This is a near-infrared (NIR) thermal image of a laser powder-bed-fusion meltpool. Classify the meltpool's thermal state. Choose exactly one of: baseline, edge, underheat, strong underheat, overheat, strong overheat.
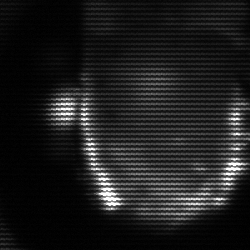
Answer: baseline